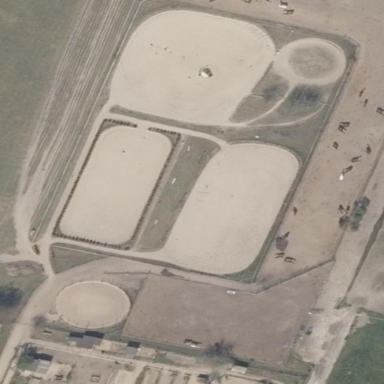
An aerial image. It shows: Equestrian pitch used for leisure and sports activities.